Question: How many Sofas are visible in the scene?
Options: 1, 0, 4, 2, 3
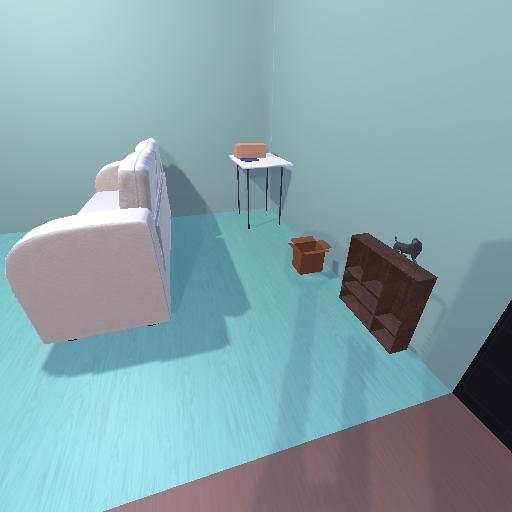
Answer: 1